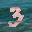
Label: 3